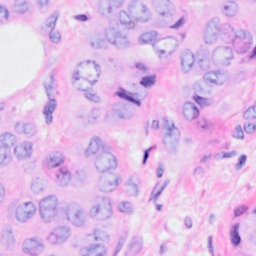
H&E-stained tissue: Breast